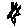
Label: flower